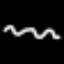
Label: squiggle